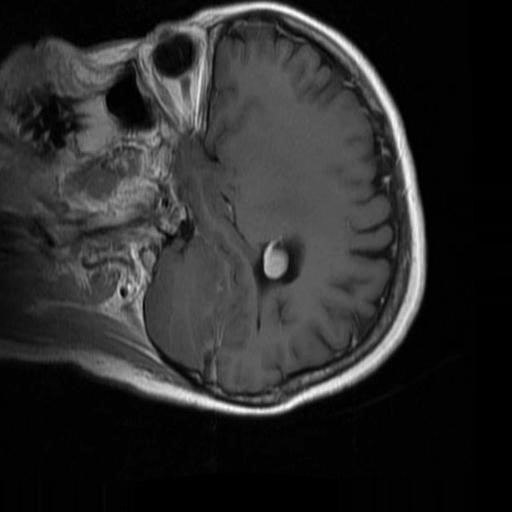
Label: brain_menin